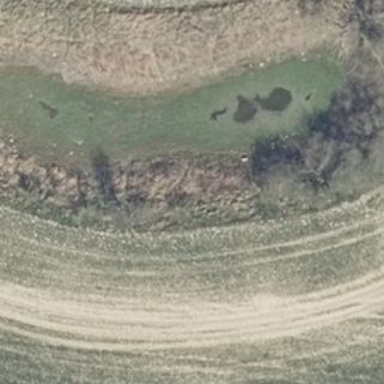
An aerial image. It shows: Pond surrounded by natural water.